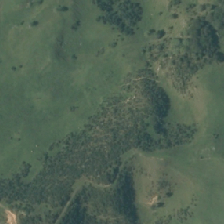
Land cover: grose_broom